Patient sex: F
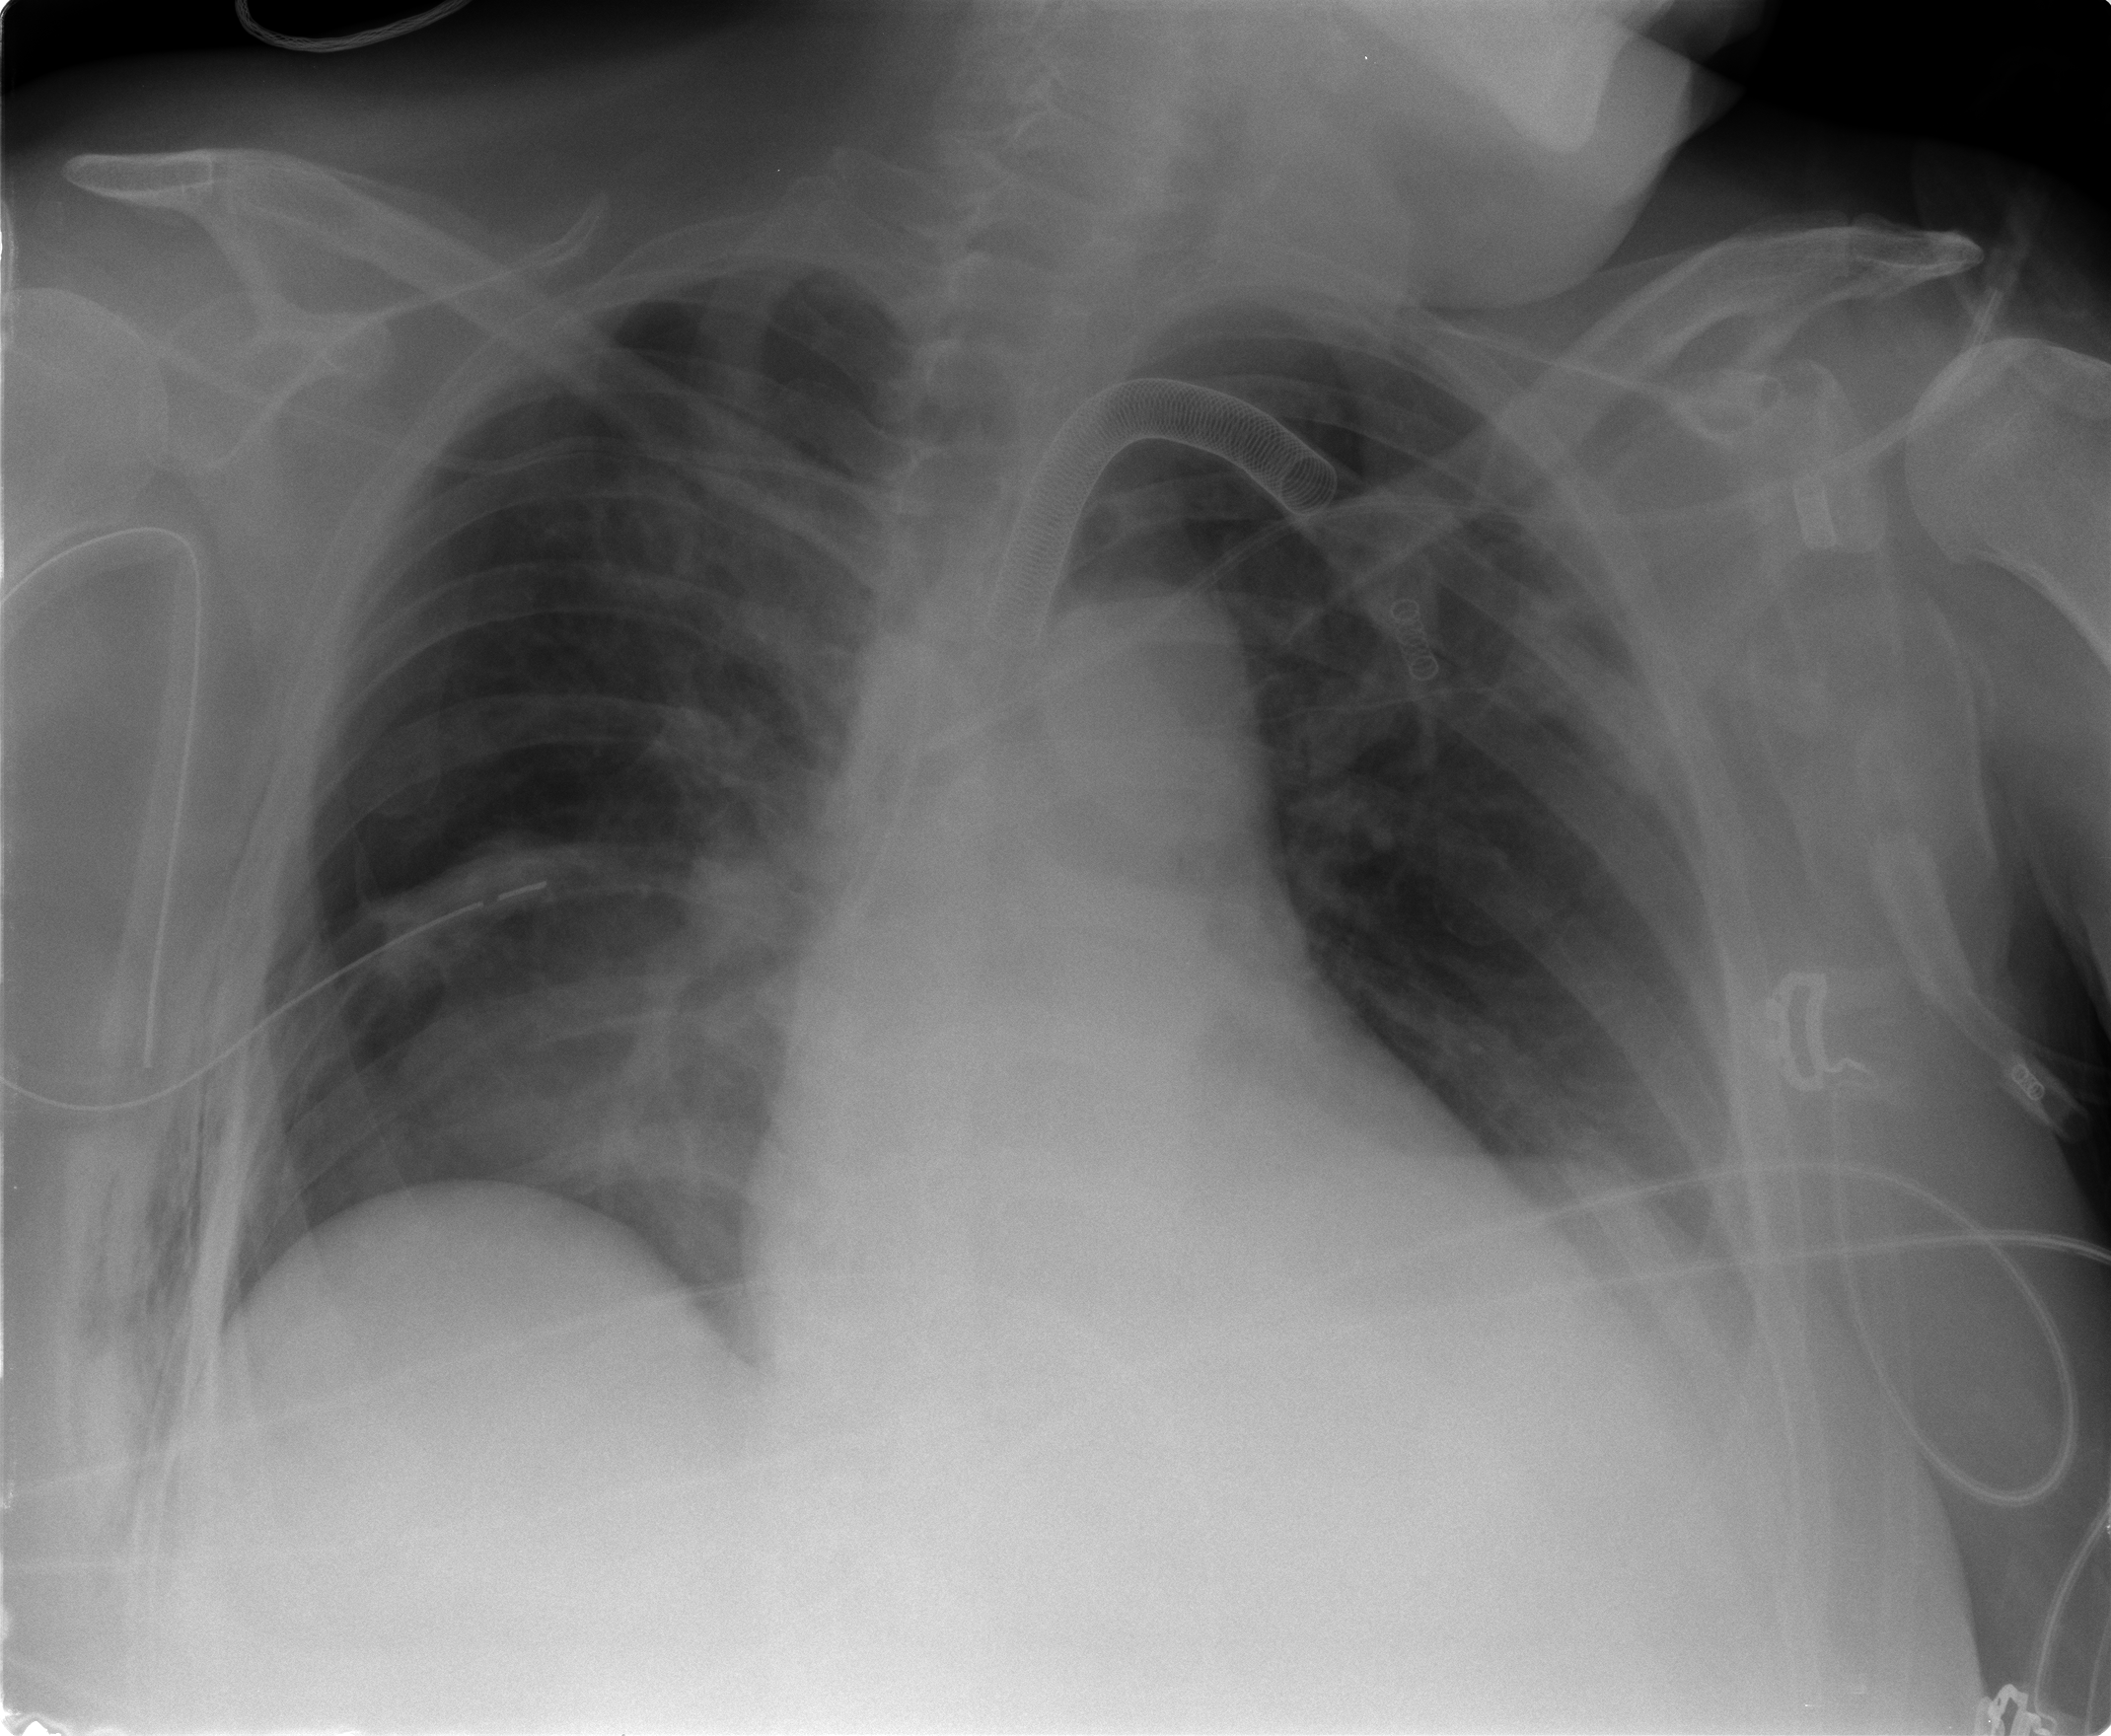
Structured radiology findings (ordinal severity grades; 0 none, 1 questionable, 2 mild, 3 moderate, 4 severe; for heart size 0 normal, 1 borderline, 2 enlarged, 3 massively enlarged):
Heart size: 0
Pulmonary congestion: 0
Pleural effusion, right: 0
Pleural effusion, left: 2
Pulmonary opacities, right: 0
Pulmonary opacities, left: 0
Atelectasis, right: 2
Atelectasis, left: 0